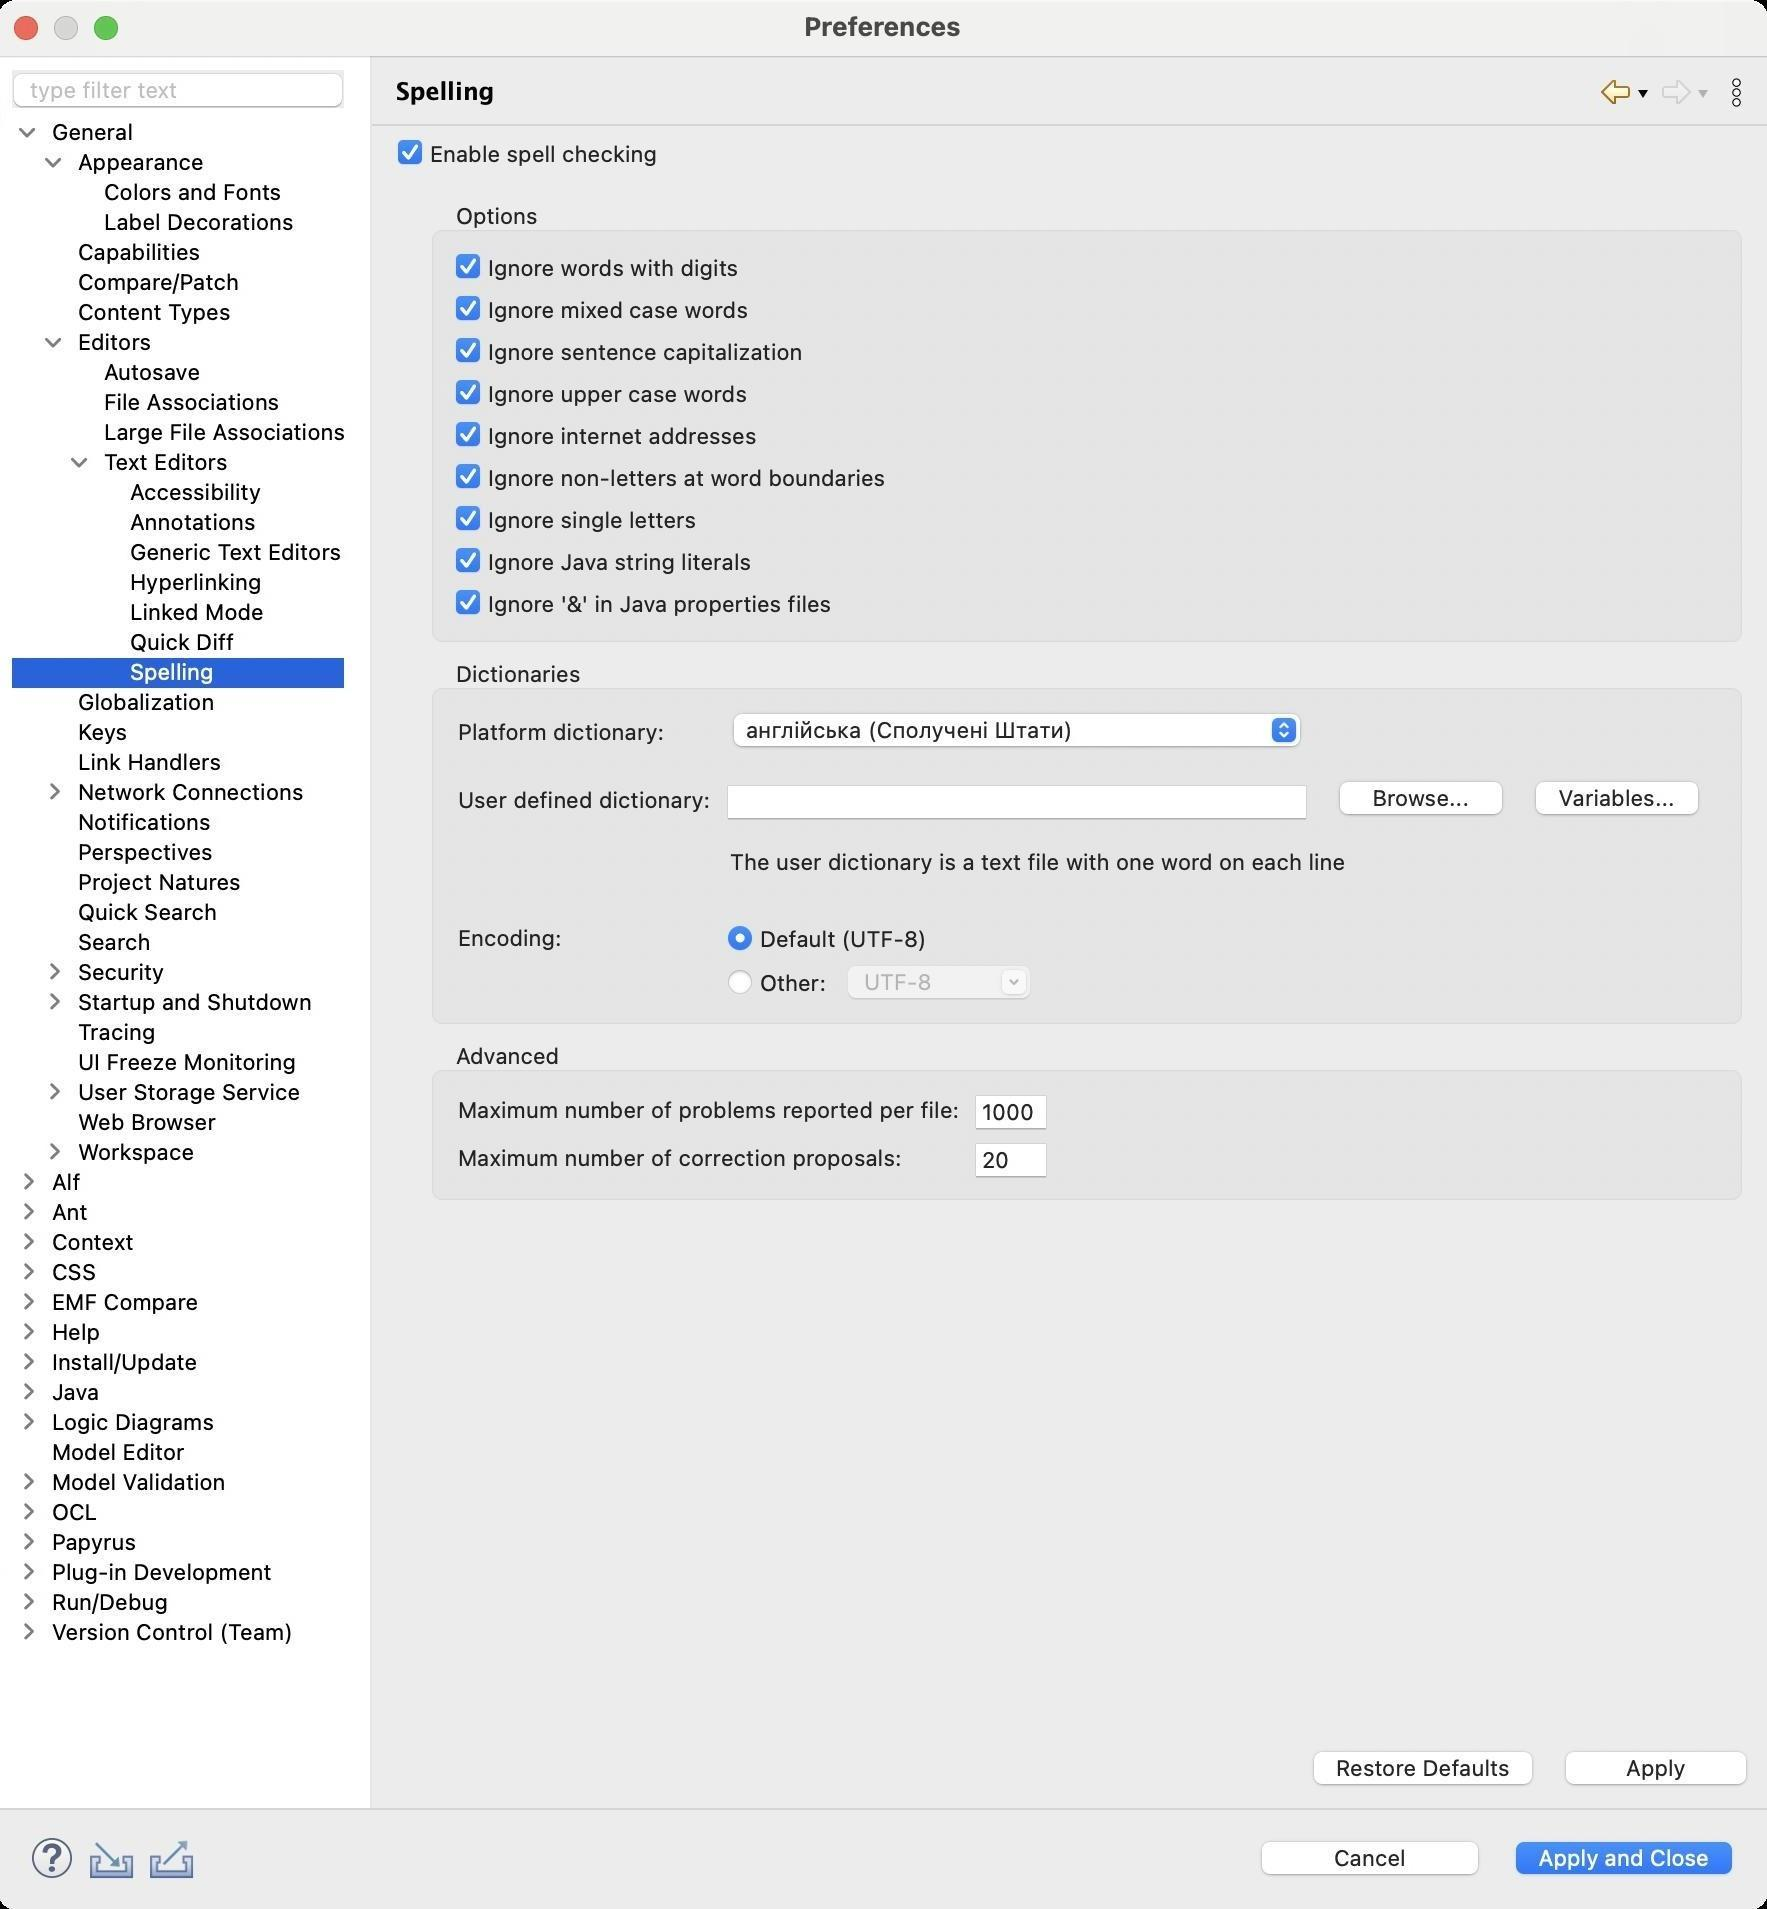
Accessibility tree:
{"name": "Preferences", "role": "AXWindow", "description": null, "role_description": "standard window", "value": null, "position": "480.00;95.00", "size": "885;955", "children": [{"name": "Apply_and_Close", "role": "AXButton", "description": null, "role_description": "button", "value": null, "position": "753.00;917.00", "size": "120;27", "children": []}, {"name": "Cancel", "role": "AXButton", "description": null, "role_description": "button", "value": null, "position": "626.00;917.00", "size": "120;27", "children": []}, {"name": null, "role": "AXToolbar", "description": null, "role_description": "toolbar", "value": null, "position": "12.00;915.00", "size": "90;30", "children": [{"name": "Help", "role": "AXCheckBox", "description": null, "role_description": "checkbox", "value": 0, "position": "12.00;915.00", "size": "30;30", "children": []}, {"name": "Import", "role": "AXButton", "description": null, "role_description": "button", "value": null, "position": "42.00;915.00", "size": "30;30", "children": []}, {"name": "Export", "role": "AXButton", "description": null, "role_description": "button", "value": null, "position": "72.00;915.00", "size": "30;30", "children": []}]}, {"name": null, "role": "AXScrollArea", "description": null, "role_description": "scroll area", "value": null, "position": "199.00;69.00", "size": "681;830", "children": [{"name": "Apply", "role": "AXButton", "description": null, "role_description": "button", "value": null, "position": "778.00;872.00", "size": "102;27", "children": []}, {"name": "Restore_Defaults", "role": "AXButton", "description": null, "role_description": "button", "value": null, "position": "652.00;872.00", "size": "121;27", "children": []}, {"name": null, "role": "AXGroup", "description": null, "role_description": "group", "value": null, "position": "214.00;521.00", "size": "661;83", "children": [{"name": null, "role": "AXTextField", "description": null, "role_description": "text field", "value": "20", "position": "488.00;570.00", "size": "37;19", "children": []}, {"name": null, "role": "AXStaticText", "description": null, "role_description": "text", "value": "Maximum number of correction proposals:", "position": "228.00;572.00", "size": "226;14", "children": []}, {"name": null, "role": "AXTextField", "description": null, "role_description": "text field", "value": "1000", "position": "488.00;546.00", "size": "37;19", "children": []}, {"name": null, "role": "AXStaticText", "description": null, "role_description": "text", "value": "Maximum number of problems reported per file:", "position": "228.00;548.00", "size": "255;14", "children": []}, {"name": null, "role": "AXStaticText", "description": null, "role_description": "text", "value": "Advanced", "position": "225.00;521.00", "size": "60;14", "children": []}]}, {"name": null, "role": "AXGroup", "description": null, "role_description": "group", "value": null, "position": "214.00;330.00", "size": "661;186", "children": [{"name": null, "role": "AXComboBox", "description": null, "role_description": "combo box", "value": "UTF-8", "position": "424.00;482.00", "size": "94;19", "children": [{"name": "", "role": "AXButton", "description": null, "role_description": "button", "value": null, "position": "500.00;482.00", "size": "22;19", "children": []}]}, {"name": "Other:", "role": "AXRadioButton", "description": null, "role_description": "radio button", "value": 0, "position": "364.00;484.00", "size": "55;15", "children": []}, {"name": "Default_(UTF-8)", "role": "AXRadioButton", "description": null, "role_description": "radio button", "value": 1, "position": "364.00;462.00", "size": "105;15", "children": []}, {"name": null, "role": "AXStaticText", "description": null, "role_description": "text", "value": "Encoding:", "position": "228.00;462.00", "size": "57;14", "children": []}, {"name": null, "role": "AXStaticText", "description": null, "role_description": "text", "value": "", "position": "228.00;443.00", "size": "633;14", "children": []}, {"name": null, "role": "AXStaticText", "description": null, "role_description": "text", "value": "The user dictionary is a text file with one word on each line", "position": "364.00;424.00", "size": "497;14", "children": []}, {"name": null, "role": "AXStaticText", "description": null, "role_description": "text", "value": "", "position": "228.00;424.00", "size": "4;14", "children": []}, {"name": "Variables...", "role": "AXButton", "description": null, "role_description": "button", "value": null, "position": "763.00;387.00", "size": "93;27", "children": []}, {"name": "Browse...", "role": "AXButton", "description": null, "role_description": "button", "value": null, "position": "665.00;387.00", "size": "93;27", "children": []}, {"name": null, "role": "AXTextField", "description": null, "role_description": "text field", "value": "", "position": "364.00;391.00", "size": "291;19", "children": []}, {"name": null, "role": "AXStaticText", "description": null, "role_description": "text", "value": "User defined dictionary:", "position": "228.00;393.00", "size": "131;14", "children": []}, {"name": null, "role": "AXStaticText", "description": null, "role_description": "text", "value": "", "position": "660.00;359.00", "size": "4;14", "children": []}, {"name": null, "role": "AXPopUpButton", "description": null, "role_description": "pop up button", "value": "англійська (Сполучені Штати)", "position": "364.00;355.00", "size": "291;22", "children": []}, {"name": null, "role": "AXStaticText", "description": null, "role_description": "text", "value": "Platform dictionary:", "position": "228.00;359.00", "size": "108;14", "children": []}, {"name": null, "role": "AXStaticText", "description": null, "role_description": "text", "value": "Dictionaries", "position": "225.00;330.00", "size": "70;14", "children": []}]}, {"name": null, "role": "AXGroup", "description": null, "role_description": "group", "value": null, "position": "214.00;101.00", "size": "661;224", "children": [{"name": "Ignore_'&'_in_Java_properties_files", "role": "AXCheckBox", "description": null, "role_description": "checkbox", "value": 1, "position": "228.00;294.00", "size": "220;16", "children": []}, {"name": "Ignore_Java_string_literals", "role": "AXCheckBox", "description": null, "role_description": "checkbox", "value": 1, "position": "228.00;273.00", "size": "220;16", "children": []}, {"name": "Ignore_single_letters", "role": "AXCheckBox", "description": null, "role_description": "checkbox", "value": 1, "position": "228.00;252.00", "size": "220;16", "children": []}, {"name": "Ignore_non-letters_at_word_boundaries", "role": "AXCheckBox", "description": null, "role_description": "checkbox", "value": 1, "position": "228.00;231.00", "size": "220;16", "children": []}, {"name": "Ignore_internet_addresses", "role": "AXCheckBox", "description": null, "role_description": "checkbox", "value": 1, "position": "228.00;210.00", "size": "220;16", "children": []}, {"name": "Ignore_upper_case_words", "role": "AXCheckBox", "description": null, "role_description": "checkbox", "value": 1, "position": "228.00;189.00", "size": "220;16", "children": []}, {"name": "Ignore_sentence_capitalization", "role": "AXCheckBox", "description": null, "role_description": "checkbox", "value": 1, "position": "228.00;168.00", "size": "220;16", "children": []}, {"name": "Ignore_mixed_case_words", "role": "AXCheckBox", "description": null, "role_description": "checkbox", "value": 1, "position": "228.00;147.00", "size": "220;16", "children": []}, {"name": "Ignore_words_with_digits", "role": "AXCheckBox", "description": null, "role_description": "checkbox", "value": 1, "position": "228.00;126.00", "size": "220;16", "children": []}, {"name": null, "role": "AXStaticText", "description": null, "role_description": "text", "value": "Options", "position": "225.00;101.00", "size": "49;14", "children": []}]}, {"name": null, "role": "AXStaticText", "description": null, "role_description": "text", "value": "", "position": "339.00;69.00", "size": "541;14", "children": []}, {"name": "Enable_spell_checking", "role": "AXCheckBox", "description": null, "role_description": "checkbox", "value": 1, "position": "199.00;69.00", "size": "135;16", "children": []}]}, {"name": null, "role": "AXToolbar", "description": "", "role_description": "toolbar", "value": null, "position": "798.00;35.00", "size": "82;22", "children": [{"name": "Back_to_Quick_Diff", "role": "AXMenuButton", "description": null, "role_description": "menu button", "value": null, "position": "798.00;35.00", "size": "22;22", "children": []}, {"name": "Forward", "role": "AXMenuButton", "description": null, "role_description": "menu button", "value": null, "position": "828.00;35.00", "size": "22;22", "children": []}, {"name": "Additional_Dialog_Actions", "role": "AXButton", "description": null, "role_description": "button", "value": null, "position": "858.00;35.00", "size": "22;22", "children": []}]}, {"name": null, "role": "AXStaticText", "description": "", "role_description": "text", "value": "Spelling", "position": "196.00;35.00", "size": "595;21", "children": []}, {"name": null, "role": "AXSplitter", "description": null, "role_description": "splitter", "value": 180, "position": "180.00;28.00", "size": "5;876", "children": []}, {"name": null, "role": "AXScrollArea", "description": null, "role_description": "scroll area", "value": null, "position": "7.00;59.00", "size": "166;845", "children": [{"name": null, "role": "AXOutline", "description": null, "role_description": "outline", "value": null, "position": "7.00;59.00", "size": "167;845", "children": [{"name": null, "role": "AXRow", "description": null, "role_description": "outline row", "value": null, "position": "7.00;59.00", "size": "167;15", "children": [{"name": null, "role": "AXGroup", "description": null, "role_description": "group", "value": null, "position": "7.00;59.00", "size": "167;15", "children": [{"name": null, "role": "AXDisclosureTriangle", "description": null, "role_description": "disclosure triangle", "value": 1, "position": "9.00;59.00", "size": "12;14", "children": []}, {"name": null, "role": "AXStaticText", "description": null, "role_description": "text", "value": "General", "position": "25.00;59.00", "size": "148;14", "children": []}]}]}, {"name": null, "role": "AXRow", "description": null, "role_description": "outline row", "value": null, "position": "7.00;74.00", "size": "167;15", "children": [{"name": null, "role": "AXGroup", "description": null, "role_description": "group", "value": null, "position": "7.00;74.00", "size": "167;15", "children": [{"name": null, "role": "AXDisclosureTriangle", "description": null, "role_description": "disclosure triangle", "value": 1, "position": "22.00;74.00", "size": "12;14", "children": []}, {"name": null, "role": "AXStaticText", "description": null, "role_description": "text", "value": "Appearance", "position": "38.00;74.00", "size": "135;14", "children": []}]}]}, {"name": null, "role": "AXRow", "description": null, "role_description": "outline row", "value": null, "position": "7.00;89.00", "size": "167;15", "children": [{"name": null, "role": "AXStaticText", "description": null, "role_description": "text", "value": "Colors and Fonts", "position": "51.00;89.00", "size": "122;14", "children": []}]}, {"name": null, "role": "AXRow", "description": null, "role_description": "outline row", "value": null, "position": "7.00;104.00", "size": "167;15", "children": [{"name": null, "role": "AXStaticText", "description": null, "role_description": "text", "value": "Label Decorations", "position": "51.00;104.00", "size": "122;14", "children": []}]}, {"name": null, "role": "AXRow", "description": null, "role_description": "outline row", "value": null, "position": "7.00;119.00", "size": "167;15", "children": [{"name": null, "role": "AXStaticText", "description": null, "role_description": "text", "value": "Capabilities", "position": "38.00;119.00", "size": "135;14", "children": []}]}, {"name": null, "role": "AXRow", "description": null, "role_description": "outline row", "value": null, "position": "7.00;134.00", "size": "167;15", "children": [{"name": null, "role": "AXStaticText", "description": null, "role_description": "text", "value": "Compare/Patch", "position": "38.00;134.00", "size": "135;14", "children": []}]}, {"name": null, "role": "AXRow", "description": null, "role_description": "outline row", "value": null, "position": "7.00;149.00", "size": "167;15", "children": [{"name": null, "role": "AXStaticText", "description": null, "role_description": "text", "value": "Content Types", "position": "38.00;149.00", "size": "135;14", "children": []}]}, {"name": null, "role": "AXRow", "description": null, "role_description": "outline row", "value": null, "position": "7.00;164.00", "size": "167;15", "children": [{"name": null, "role": "AXGroup", "description": null, "role_description": "group", "value": null, "position": "7.00;164.00", "size": "167;15", "children": [{"name": null, "role": "AXDisclosureTriangle", "description": null, "role_description": "disclosure triangle", "value": 1, "position": "22.00;164.00", "size": "12;14", "children": []}, {"name": null, "role": "AXStaticText", "description": null, "role_description": "text", "value": "Editors", "position": "38.00;164.00", "size": "135;14", "children": []}]}]}, {"name": null, "role": "AXRow", "description": null, "role_description": "outline row", "value": null, "position": "7.00;179.00", "size": "167;15", "children": [{"name": null, "role": "AXStaticText", "description": null, "role_description": "text", "value": "Autosave", "position": "51.00;179.00", "size": "122;14", "children": []}]}, {"name": null, "role": "AXRow", "description": null, "role_description": "outline row", "value": null, "position": "7.00;194.00", "size": "167;15", "children": [{"name": null, "role": "AXStaticText", "description": null, "role_description": "text", "value": "File Associations", "position": "51.00;194.00", "size": "122;14", "children": []}]}, {"name": null, "role": "AXRow", "description": null, "role_description": "outline row", "value": null, "position": "7.00;209.00", "size": "167;15", "children": [{"name": null, "role": "AXStaticText", "description": null, "role_description": "text", "value": "Large File Associations", "position": "51.00;209.00", "size": "122;14", "children": []}]}, {"name": null, "role": "AXRow", "description": null, "role_description": "outline row", "value": null, "position": "7.00;224.00", "size": "167;15", "children": [{"name": null, "role": "AXGroup", "description": null, "role_description": "group", "value": null, "position": "7.00;224.00", "size": "167;15", "children": [{"name": null, "role": "AXDisclosureTriangle", "description": null, "role_description": "disclosure triangle", "value": 1, "position": "35.00;224.00", "size": "12;14", "children": []}, {"name": null, "role": "AXStaticText", "description": null, "role_description": "text", "value": "Text Editors", "position": "51.00;224.00", "size": "122;14", "children": []}]}]}, {"name": null, "role": "AXRow", "description": null, "role_description": "outline row", "value": null, "position": "7.00;239.00", "size": "167;15", "children": [{"name": null, "role": "AXStaticText", "description": null, "role_description": "text", "value": "Accessibility", "position": "64.00;239.00", "size": "109;14", "children": []}]}, {"name": null, "role": "AXRow", "description": null, "role_description": "outline row", "value": null, "position": "7.00;254.00", "size": "167;15", "children": [{"name": null, "role": "AXStaticText", "description": null, "role_description": "text", "value": "Annotations", "position": "64.00;254.00", "size": "109;14", "children": []}]}, {"name": null, "role": "AXRow", "description": null, "role_description": "outline row", "value": null, "position": "7.00;269.00", "size": "167;15", "children": [{"name": null, "role": "AXStaticText", "description": null, "role_description": "text", "value": "Generic Text Editors", "position": "64.00;269.00", "size": "109;14", "children": []}]}, {"name": null, "role": "AXRow", "description": null, "role_description": "outline row", "value": null, "position": "7.00;284.00", "size": "167;15", "children": [{"name": null, "role": "AXStaticText", "description": null, "role_description": "text", "value": "Hyperlinking", "position": "64.00;284.00", "size": "109;14", "children": []}]}, {"name": null, "role": "AXRow", "description": null, "role_description": "outline row", "value": null, "position": "7.00;299.00", "size": "167;15", "children": [{"name": null, "role": "AXStaticText", "description": null, "role_description": "text", "value": "Linked Mode", "position": "64.00;299.00", "size": "109;14", "children": []}]}, {"name": null, "role": "AXRow", "description": null, "role_description": "outline row", "value": null, "position": "7.00;314.00", "size": "167;15", "children": [{"name": null, "role": "AXStaticText", "description": null, "role_description": "text", "value": "Quick Diff", "position": "64.00;314.00", "size": "109;14", "children": []}]}, {"name": null, "role": "AXRow", "description": null, "role_description": "outline row", "value": null, "position": "7.00;329.00", "size": "167;15", "children": [{"name": null, "role": "AXStaticText", "description": null, "role_description": "text", "value": "Spelling", "position": "64.00;329.00", "size": "109;14", "children": []}]}, {"name": null, "role": "AXRow", "description": null, "role_description": "outline row", "value": null, "position": "7.00;344.00", "size": "167;15", "children": [{"name": null, "role": "AXStaticText", "description": null, "role_description": "text", "value": "Globalization", "position": "38.00;344.00", "size": "135;14", "children": []}]}, {"name": null, "role": "AXRow", "description": null, "role_description": "outline row", "value": null, "position": "7.00;359.00", "size": "167;15", "children": [{"name": null, "role": "AXStaticText", "description": null, "role_description": "text", "value": "Keys", "position": "38.00;359.00", "size": "135;14", "children": []}]}, {"name": null, "role": "AXRow", "description": null, "role_description": "outline row", "value": null, "position": "7.00;374.00", "size": "167;15", "children": [{"name": null, "role": "AXStaticText", "description": null, "role_description": "text", "value": "Link Handlers", "position": "38.00;374.00", "size": "135;14", "children": []}]}, {"name": null, "role": "AXRow", "description": null, "role_description": "outline row", "value": null, "position": "7.00;389.00", "size": "167;15", "children": [{"name": null, "role": "AXGroup", "description": null, "role_description": "group", "value": null, "position": "7.00;389.00", "size": "167;15", "children": [{"name": null, "role": "AXDisclosureTriangle", "description": null, "role_description": "disclosure triangle", "value": 0, "position": "22.00;389.00", "size": "12;14", "children": []}, {"name": null, "role": "AXStaticText", "description": null, "role_description": "text", "value": "Network Connections", "position": "38.00;389.00", "size": "135;14", "children": []}]}]}, {"name": null, "role": "AXRow", "description": null, "role_description": "outline row", "value": null, "position": "7.00;404.00", "size": "167;15", "children": [{"name": null, "role": "AXStaticText", "description": null, "role_description": "text", "value": "Notifications", "position": "38.00;404.00", "size": "135;14", "children": []}]}, {"name": null, "role": "AXRow", "description": null, "role_description": "outline row", "value": null, "position": "7.00;419.00", "size": "167;15", "children": [{"name": null, "role": "AXStaticText", "description": null, "role_description": "text", "value": "Perspectives", "position": "38.00;419.00", "size": "135;14", "children": []}]}, {"name": null, "role": "AXRow", "description": null, "role_description": "outline row", "value": null, "position": "7.00;434.00", "size": "167;15", "children": [{"name": null, "role": "AXStaticText", "description": null, "role_description": "text", "value": "Project Natures", "position": "38.00;434.00", "size": "135;14", "children": []}]}, {"name": null, "role": "AXRow", "description": null, "role_description": "outline row", "value": null, "position": "7.00;449.00", "size": "167;15", "children": [{"name": null, "role": "AXStaticText", "description": null, "role_description": "text", "value": "Quick Search", "position": "38.00;449.00", "size": "135;14", "children": []}]}, {"name": null, "role": "AXRow", "description": null, "role_description": "outline row", "value": null, "position": "7.00;464.00", "size": "167;15", "children": [{"name": null, "role": "AXStaticText", "description": null, "role_description": "text", "value": "Search", "position": "38.00;464.00", "size": "135;14", "children": []}]}, {"name": null, "role": "AXRow", "description": null, "role_description": "outline row", "value": null, "position": "7.00;479.00", "size": "167;15", "children": [{"name": null, "role": "AXGroup", "description": null, "role_description": "group", "value": null, "position": "7.00;479.00", "size": "167;15", "children": [{"name": null, "role": "AXDisclosureTriangle", "description": null, "role_description": "disclosure triangle", "value": 0, "position": "22.00;479.00", "size": "12;14", "children": []}, {"name": null, "role": "AXStaticText", "description": null, "role_description": "text", "value": "Security", "position": "38.00;479.00", "size": "135;14", "children": []}]}]}, {"name": null, "role": "AXRow", "description": null, "role_description": "outline row", "value": null, "position": "7.00;494.00", "size": "167;15", "children": [{"name": null, "role": "AXGroup", "description": null, "role_description": "group", "value": null, "position": "7.00;494.00", "size": "167;15", "children": [{"name": null, "role": "AXDisclosureTriangle", "description": null, "role_description": "disclosure triangle", "value": 0, "position": "22.00;494.00", "size": "12;14", "children": []}, {"name": null, "role": "AXStaticText", "description": null, "role_description": "text", "value": "Startup and Shutdown", "position": "38.00;494.00", "size": "135;14", "children": []}]}]}, {"name": null, "role": "AXRow", "description": null, "role_description": "outline row", "value": null, "position": "7.00;509.00", "size": "167;15", "children": [{"name": null, "role": "AXStaticText", "description": null, "role_description": "text", "value": "Tracing", "position": "38.00;509.00", "size": "135;14", "children": []}]}, {"name": null, "role": "AXRow", "description": null, "role_description": "outline row", "value": null, "position": "7.00;524.00", "size": "167;15", "children": [{"name": null, "role": "AXStaticText", "description": null, "role_description": "text", "value": "UI Freeze Monitoring", "position": "38.00;524.00", "size": "135;14", "children": []}]}, {"name": null, "role": "AXRow", "description": null, "role_description": "outline row", "value": null, "position": "7.00;539.00", "size": "167;15", "children": [{"name": null, "role": "AXGroup", "description": null, "role_description": "group", "value": null, "position": "7.00;539.00", "size": "167;15", "children": [{"name": null, "role": "AXDisclosureTriangle", "description": null, "role_description": "disclosure triangle", "value": 0, "position": "22.00;539.00", "size": "12;14", "children": []}, {"name": null, "role": "AXStaticText", "description": null, "role_description": "text", "value": "User Storage Service", "position": "38.00;539.00", "size": "135;14", "children": []}]}]}, {"name": null, "role": "AXRow", "description": null, "role_description": "outline row", "value": null, "position": "7.00;554.00", "size": "167;15", "children": [{"name": null, "role": "AXStaticText", "description": null, "role_description": "text", "value": "Web Browser", "position": "38.00;554.00", "size": "135;14", "children": []}]}, {"name": null, "role": "AXRow", "description": null, "role_description": "outline row", "value": null, "position": "7.00;569.00", "size": "167;15", "children": [{"name": null, "role": "AXGroup", "description": null, "role_description": "group", "value": null, "position": "7.00;569.00", "size": "167;15", "children": [{"name": null, "role": "AXDisclosureTriangle", "description": null, "role_description": "disclosure triangle", "value": 0, "position": "22.00;569.00", "size": "12;14", "children": []}, {"name": null, "role": "AXStaticText", "description": null, "role_description": "text", "value": "Workspace", "position": "38.00;569.00", "size": "135;14", "children": []}]}]}, {"name": null, "role": "AXRow", "description": null, "role_description": "outline row", "value": null, "position": "7.00;584.00", "size": "167;15", "children": [{"name": null, "role": "AXGroup", "description": null, "role_description": "group", "value": null, "position": "7.00;584.00", "size": "167;15", "children": [{"name": null, "role": "AXDisclosureTriangle", "description": null, "role_description": "disclosure triangle", "value": 0, "position": "9.00;584.00", "size": "12;14", "children": []}, {"name": null, "role": "AXStaticText", "description": null, "role_description": "text", "value": "Alf", "position": "25.00;584.00", "size": "148;14", "children": []}]}]}, {"name": null, "role": "AXRow", "description": null, "role_description": "outline row", "value": null, "position": "7.00;599.00", "size": "167;15", "children": [{"name": null, "role": "AXGroup", "description": null, "role_description": "group", "value": null, "position": "7.00;599.00", "size": "167;15", "children": [{"name": null, "role": "AXDisclosureTriangle", "description": null, "role_description": "disclosure triangle", "value": 0, "position": "9.00;599.00", "size": "12;14", "children": []}, {"name": null, "role": "AXStaticText", "description": null, "role_description": "text", "value": "Ant", "position": "25.00;599.00", "size": "148;14", "children": []}]}]}, {"name": null, "role": "AXRow", "description": null, "role_description": "outline row", "value": null, "position": "7.00;614.00", "size": "167;15", "children": [{"name": null, "role": "AXGroup", "description": null, "role_description": "group", "value": null, "position": "7.00;614.00", "size": "167;15", "children": [{"name": null, "role": "AXDisclosureTriangle", "description": null, "role_description": "disclosure triangle", "value": 0, "position": "9.00;614.00", "size": "12;14", "children": []}, {"name": null, "role": "AXStaticText", "description": null, "role_description": "text", "value": "Context", "position": "25.00;614.00", "size": "148;14", "children": []}]}]}, {"name": null, "role": "AXRow", "description": null, "role_description": "outline row", "value": null, "position": "7.00;629.00", "size": "167;15", "children": [{"name": null, "role": "AXGroup", "description": null, "role_description": "group", "value": null, "position": "7.00;629.00", "size": "167;15", "children": [{"name": null, "role": "AXDisclosureTriangle", "description": null, "role_description": "disclosure triangle", "value": 0, "position": "9.00;629.00", "size": "12;14", "children": []}, {"name": null, "role": "AXStaticText", "description": null, "role_description": "text", "value": "CSS", "position": "25.00;629.00", "size": "148;14", "children": []}]}]}, {"name": null, "role": "AXRow", "description": null, "role_description": "outline row", "value": null, "position": "7.00;644.00", "size": "167;15", "children": [{"name": null, "role": "AXGroup", "description": null, "role_description": "group", "value": null, "position": "7.00;644.00", "size": "167;15", "children": [{"name": null, "role": "AXDisclosureTriangle", "description": null, "role_description": "disclosure triangle", "value": 0, "position": "9.00;644.00", "size": "12;14", "children": []}, {"name": null, "role": "AXStaticText", "description": null, "role_description": "text", "value": "EMF Compare", "position": "25.00;644.00", "size": "148;14", "children": []}]}]}, {"name": null, "role": "AXRow", "description": null, "role_description": "outline row", "value": null, "position": "7.00;659.00", "size": "167;15", "children": [{"name": null, "role": "AXGroup", "description": null, "role_description": "group", "value": null, "position": "7.00;659.00", "size": "167;15", "children": [{"name": null, "role": "AXDisclosureTriangle", "description": null, "role_description": "disclosure triangle", "value": 0, "position": "9.00;659.00", "size": "12;14", "children": []}, {"name": null, "role": "AXStaticText", "description": null, "role_description": "text", "value": "Help", "position": "25.00;659.00", "size": "148;14", "children": []}]}]}, {"name": null, "role": "AXRow", "description": null, "role_description": "outline row", "value": null, "position": "7.00;674.00", "size": "167;15", "children": [{"name": null, "role": "AXGroup", "description": null, "role_description": "group", "value": null, "position": "7.00;674.00", "size": "167;15", "children": [{"name": null, "role": "AXDisclosureTriangle", "description": null, "role_description": "disclosure triangle", "value": 0, "position": "9.00;674.00", "size": "12;14", "children": []}, {"name": null, "role": "AXStaticText", "description": null, "role_description": "text", "value": "Install/Update", "position": "25.00;674.00", "size": "148;14", "children": []}]}]}, {"name": null, "role": "AXRow", "description": null, "role_description": "outline row", "value": null, "position": "7.00;689.00", "size": "167;15", "children": [{"name": null, "role": "AXGroup", "description": null, "role_description": "group", "value": null, "position": "7.00;689.00", "size": "167;15", "children": [{"name": null, "role": "AXDisclosureTriangle", "description": null, "role_description": "disclosure triangle", "value": 0, "position": "9.00;689.00", "size": "12;14", "children": []}, {"name": null, "role": "AXStaticText", "description": null, "role_description": "text", "value": "Java", "position": "25.00;689.00", "size": "148;14", "children": []}]}]}, {"name": null, "role": "AXRow", "description": null, "role_description": "outline row", "value": null, "position": "7.00;704.00", "size": "167;15", "children": [{"name": null, "role": "AXGroup", "description": null, "role_description": "group", "value": null, "position": "7.00;704.00", "size": "167;15", "children": [{"name": null, "role": "AXDisclosureTriangle", "description": null, "role_description": "disclosure triangle", "value": 0, "position": "9.00;704.00", "size": "12;14", "children": []}, {"name": null, "role": "AXStaticText", "description": null, "role_description": "text", "value": "Logic Diagrams", "position": "25.00;704.00", "size": "148;14", "children": []}]}]}, {"name": null, "role": "AXRow", "description": null, "role_description": "outline row", "value": null, "position": "7.00;719.00", "size": "167;15", "children": [{"name": null, "role": "AXStaticText", "description": null, "role_description": "text", "value": "Model Editor", "position": "25.00;719.00", "size": "148;14", "children": []}]}, {"name": null, "role": "AXRow", "description": null, "role_description": "outline row", "value": null, "position": "7.00;734.00", "size": "167;15", "children": [{"name": null, "role": "AXGroup", "description": null, "role_description": "group", "value": null, "position": "7.00;734.00", "size": "167;15", "children": [{"name": null, "role": "AXDisclosureTriangle", "description": null, "role_description": "disclosure triangle", "value": 0, "position": "9.00;734.00", "size": "12;14", "children": []}, {"name": null, "role": "AXStaticText", "description": null, "role_description": "text", "value": "Model Validation", "position": "25.00;734.00", "size": "148;14", "children": []}]}]}, {"name": null, "role": "AXRow", "description": null, "role_description": "outline row", "value": null, "position": "7.00;749.00", "size": "167;15", "children": [{"name": null, "role": "AXGroup", "description": null, "role_description": "group", "value": null, "position": "7.00;749.00", "size": "167;15", "children": [{"name": null, "role": "AXDisclosureTriangle", "description": null, "role_description": "disclosure triangle", "value": 0, "position": "9.00;749.00", "size": "12;14", "children": []}, {"name": null, "role": "AXStaticText", "description": null, "role_description": "text", "value": "OCL", "position": "25.00;749.00", "size": "148;14", "children": []}]}]}, {"name": null, "role": "AXRow", "description": null, "role_description": "outline row", "value": null, "position": "7.00;764.00", "size": "167;15", "children": [{"name": null, "role": "AXGroup", "description": null, "role_description": "group", "value": null, "position": "7.00;764.00", "size": "167;15", "children": [{"name": null, "role": "AXDisclosureTriangle", "description": null, "role_description": "disclosure triangle", "value": 0, "position": "9.00;764.00", "size": "12;14", "children": []}, {"name": null, "role": "AXStaticText", "description": null, "role_description": "text", "value": "Papyrus", "position": "25.00;764.00", "size": "148;14", "children": []}]}]}, {"name": null, "role": "AXRow", "description": null, "role_description": "outline row", "value": null, "position": "7.00;779.00", "size": "167;15", "children": [{"name": null, "role": "AXGroup", "description": null, "role_description": "group", "value": null, "position": "7.00;779.00", "size": "167;15", "children": [{"name": null, "role": "AXDisclosureTriangle", "description": null, "role_description": "disclosure triangle", "value": 0, "position": "9.00;779.00", "size": "12;14", "children": []}, {"name": null, "role": "AXStaticText", "description": null, "role_description": "text", "value": "Plug-in Development", "position": "25.00;779.00", "size": "148;14", "children": []}]}]}, {"name": null, "role": "AXRow", "description": null, "role_description": "outline row", "value": null, "position": "7.00;794.00", "size": "167;15", "children": [{"name": null, "role": "AXGroup", "description": null, "role_description": "group", "value": null, "position": "7.00;794.00", "size": "167;15", "children": [{"name": null, "role": "AXDisclosureTriangle", "description": null, "role_description": "disclosure triangle", "value": 0, "position": "9.00;794.00", "size": "12;14", "children": []}, {"name": null, "role": "AXStaticText", "description": null, "role_description": "text", "value": "Run/Debug", "position": "25.00;794.00", "size": "148;14", "children": []}]}]}, {"name": null, "role": "AXRow", "description": null, "role_description": "outline row", "value": null, "position": "7.00;809.00", "size": "167;15", "children": [{"name": null, "role": "AXGroup", "description": null, "role_description": "group", "value": null, "position": "7.00;809.00", "size": "167;15", "children": [{"name": null, "role": "AXDisclosureTriangle", "description": null, "role_description": "disclosure triangle", "value": 0, "position": "9.00;809.00", "size": "12;14", "children": []}, {"name": null, "role": "AXStaticText", "description": null, "role_description": "text", "value": "Version Control (Team)", "position": "25.00;809.00", "size": "148;14", "children": []}]}]}, {"name": null, "role": "AXColumn", "description": null, "role_description": "column", "value": null, "position": "7.00;59.00", "size": "167;845", "children": []}]}, {"name": null, "role": "AXScrollBar", "description": null, "role_description": "scroll bar", "value": 0.0, "position": "7.00;888.00", "size": "166;16", "children": [{"name": null, "role": "AXValueIndicator", "description": null, "role_description": "value indicator", "value": 0.0, "position": "8.00;892.00", "size": "163;12", "children": []}, {"name": null, "role": "AXButton", "description": null, "role_description": "increment arrow button", "value": null, "position": "7.00;888.00", "size": "0;0", "children": []}, {"name": null, "role": "AXButton", "description": null, "role_description": "decrement arrow button", "value": null, "position": "7.00;888.00", "size": "0;0", "children": []}, {"name": null, "role": "AXButton", "description": null, "role_description": "increment page button", "value": null, "position": "171.50;892.00", "size": "2;12", "children": []}, {"name": null, "role": "AXButton", "description": null, "role_description": "decrement page button", "value": null, "position": "7.00;892.00", "size": "1;12", "children": []}]}]}, {"name": "type_filter_text", "role": "AXTextField", "description": null, "role_description": "search text field", "value": "", "position": "7.00;35.00", "size": "166;19", "children": []}, {"name": null, "role": "AXButton", "description": null, "role_description": "close button", "value": null, "position": "7.00;6.00", "size": "14;16", "children": []}, {"name": null, "role": "AXButton", "description": null, "role_description": "zoom button", "value": null, "position": "47.00;6.00", "size": "14;16", "children": [{"name": null, "role": "AXGroup", "description": null, "role_description": "group", "value": null, "position": "47.00;6.00", "size": "14;16", "children": [{"name": null, "role": "AXGroup", "description": null, "role_description": "group", "value": null, "position": "47.00;6.00", "size": "14;16", "children": []}]}]}, {"name": null, "role": "AXButton", "description": null, "role_description": "minimize button", "value": null, "position": "27.00;6.00", "size": "14;16", "children": []}, {"name": null, "role": "AXStaticText", "description": null, "role_description": "text", "value": "Preferences", "position": "401.00;5.00", "size": "83;16", "children": []}]}